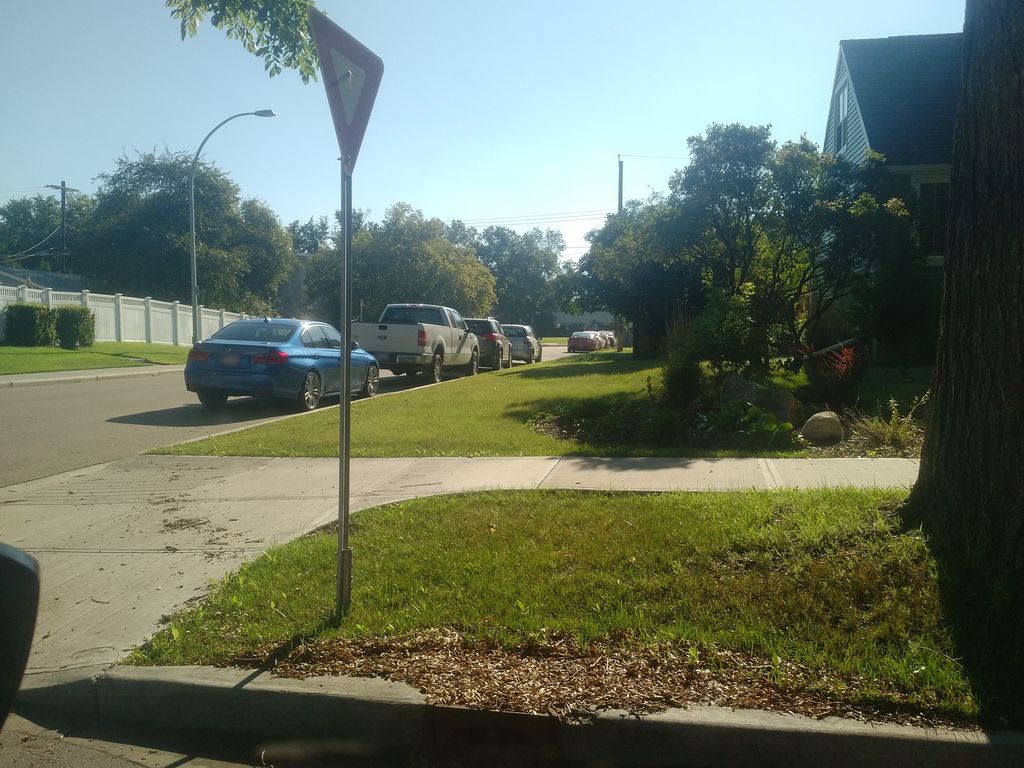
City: edmonton